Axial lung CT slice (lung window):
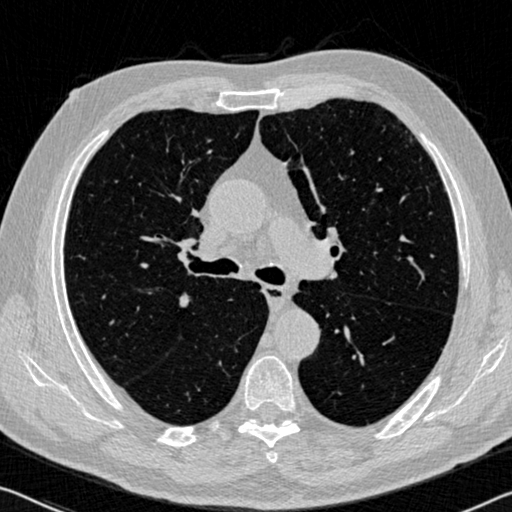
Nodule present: no